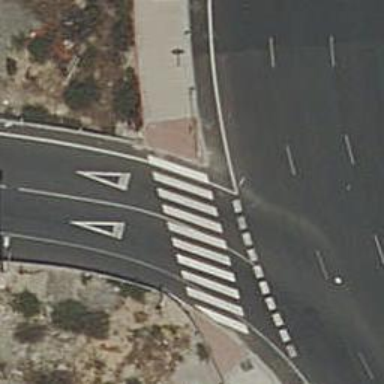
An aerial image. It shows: Unmarked zebra crossing on the road.